Current action and preconditions to check: trajectory_clear

Your task: For each precondition in the list above, predict whether it will hold at this action.

Consider the current scene as observed from the mobile robot's camera, and analyze the predicted future states of all dynamic agents (e.g., people, animals, vehicles, or any moving entities) within the NEXT SECOND.

IMPORTANT: Only answer "very likely" if you are absolutely certain—based on strong, clear evidence—that a dynamic agent will violate the precondition in the predicted future state. Do NOT answer "very likely" for unlikely, ambiguous, or low-probability risks.

Ask yourself for each precondition: Is there a high probability, with clear and convincing evidence, that the predicted future states of any dynamic agent will interfere with the predicted future state of the currently executing action within the NEXT SECOND, causing that precondition to fail?

Assess the risk level based on these predictions. Use "likely" or "very likely" if motions create a clear risk of interference.

Use "neutral" or "improbable" if agents are nearby but their predicted paths are clearly diverging or non-conflicting.

Failure Risk Categories: "very improbable", "improbable", "neutral", "likely", "very likely"

Answer Format: Output ONLY the probability_of_failure value from these categories: "very improbable", "improbable", "neutral", "likely", "very likely"

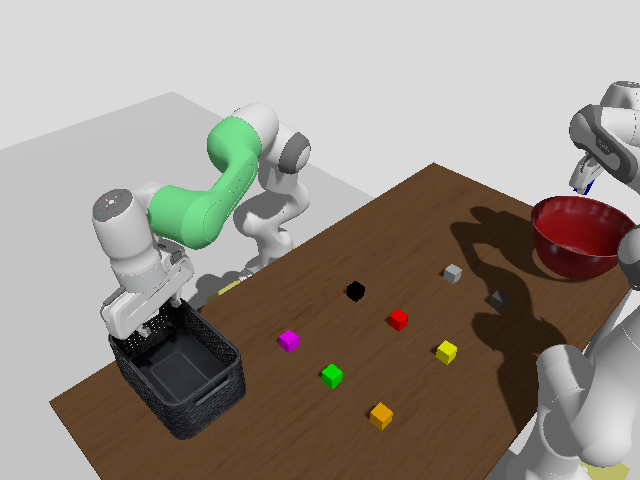

Answer: very improbable